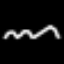
Label: squiggle